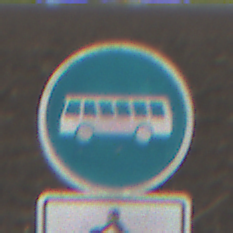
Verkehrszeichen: Busssonderstreifen
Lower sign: EinspurigeFahrzeugeFrei3
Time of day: MorningAfternoon
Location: Outdoor (Nature)
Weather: Overcast
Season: NotSpecified
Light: Natural